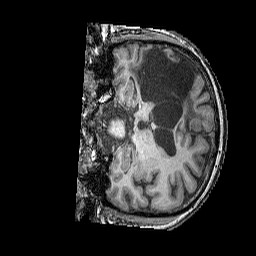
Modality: T1w
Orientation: coronal
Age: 50
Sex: male
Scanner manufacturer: siemens
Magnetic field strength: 3 T
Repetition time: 2.25 s
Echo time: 0.00415 s